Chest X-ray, PA view. Patient: 25 years old, sex M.
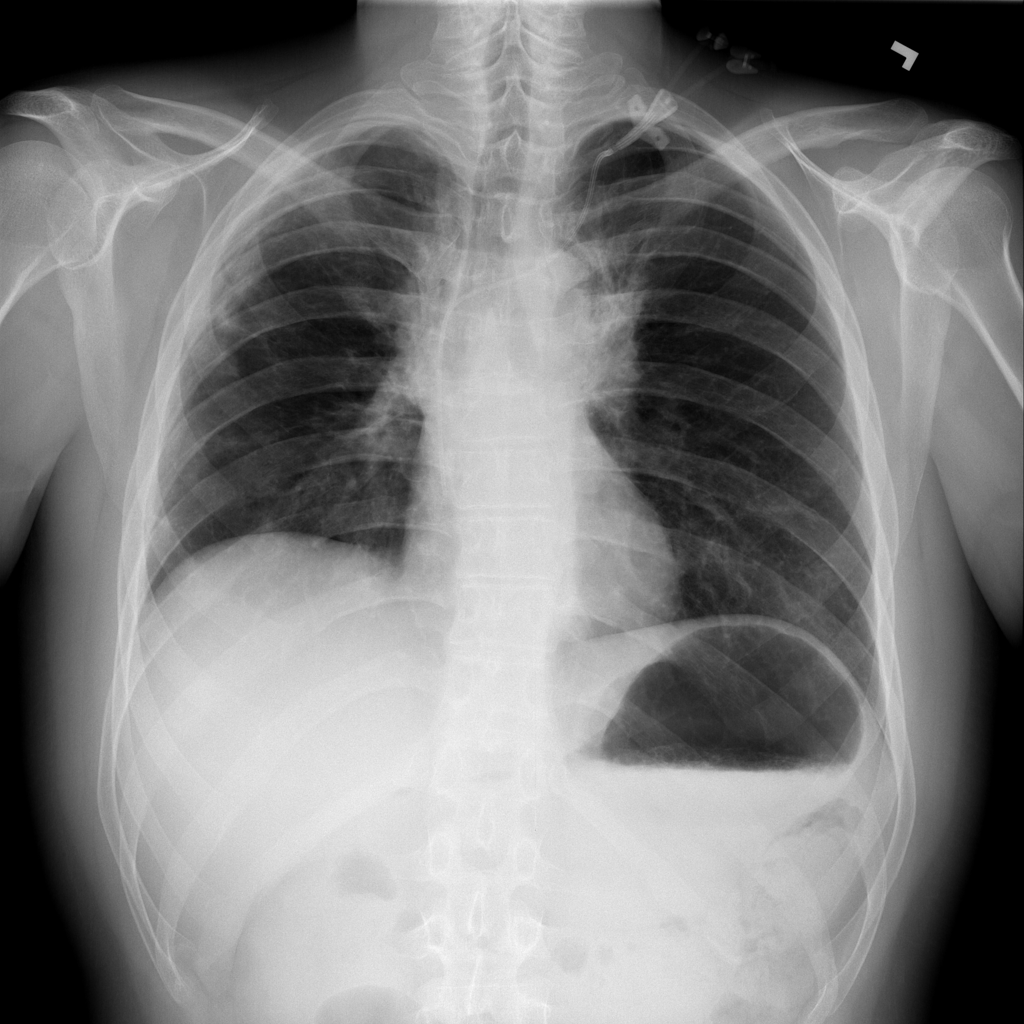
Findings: Infiltration, Mass